Question:
HI All - PLease refer the attached screen shot. The status and Role fields are enclosed in a panel for each check box.
On click of the submit button, only data for the selected check box should be picked up. Can you please help with a pseudo code how the data (Status and Role) for the first and third checkbox can be retrieved.
These controls are kept in a table. No grid view is being used.
Thanks for the help.
Yagya
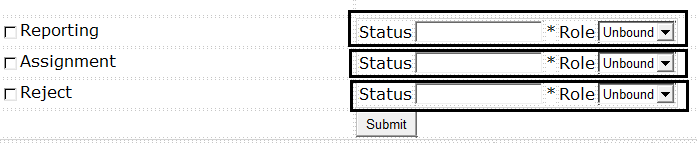
Answer: All data will be returned to the server, but that's not a problem, just act on whatever the spec says.
I assume that the checkboxes are hardcoded '<asp:Checkbox />' or '<input type="checkbox" runat="server" />' controls, then it's simple:
Assuming '<input type="checkbox" runat="server" id="reporting" />' then:
'''
public override void OnLoad(Object sender, EventArgs e) {
if( this.reporting.Checked ) {
String status = this.reportingStatus.Value;
String role = this.reportingRole.Value;
// your logic here
} else if( this.assignment.Checked ) {
// etc
} else... // and so on
}
'''